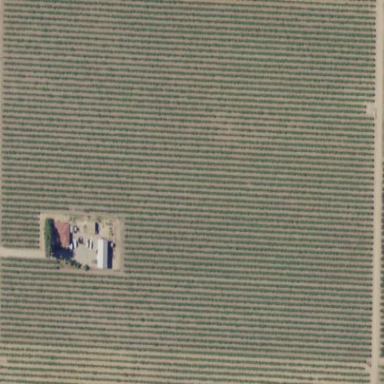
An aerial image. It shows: Beautiful vineyard in the countryside.